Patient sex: M
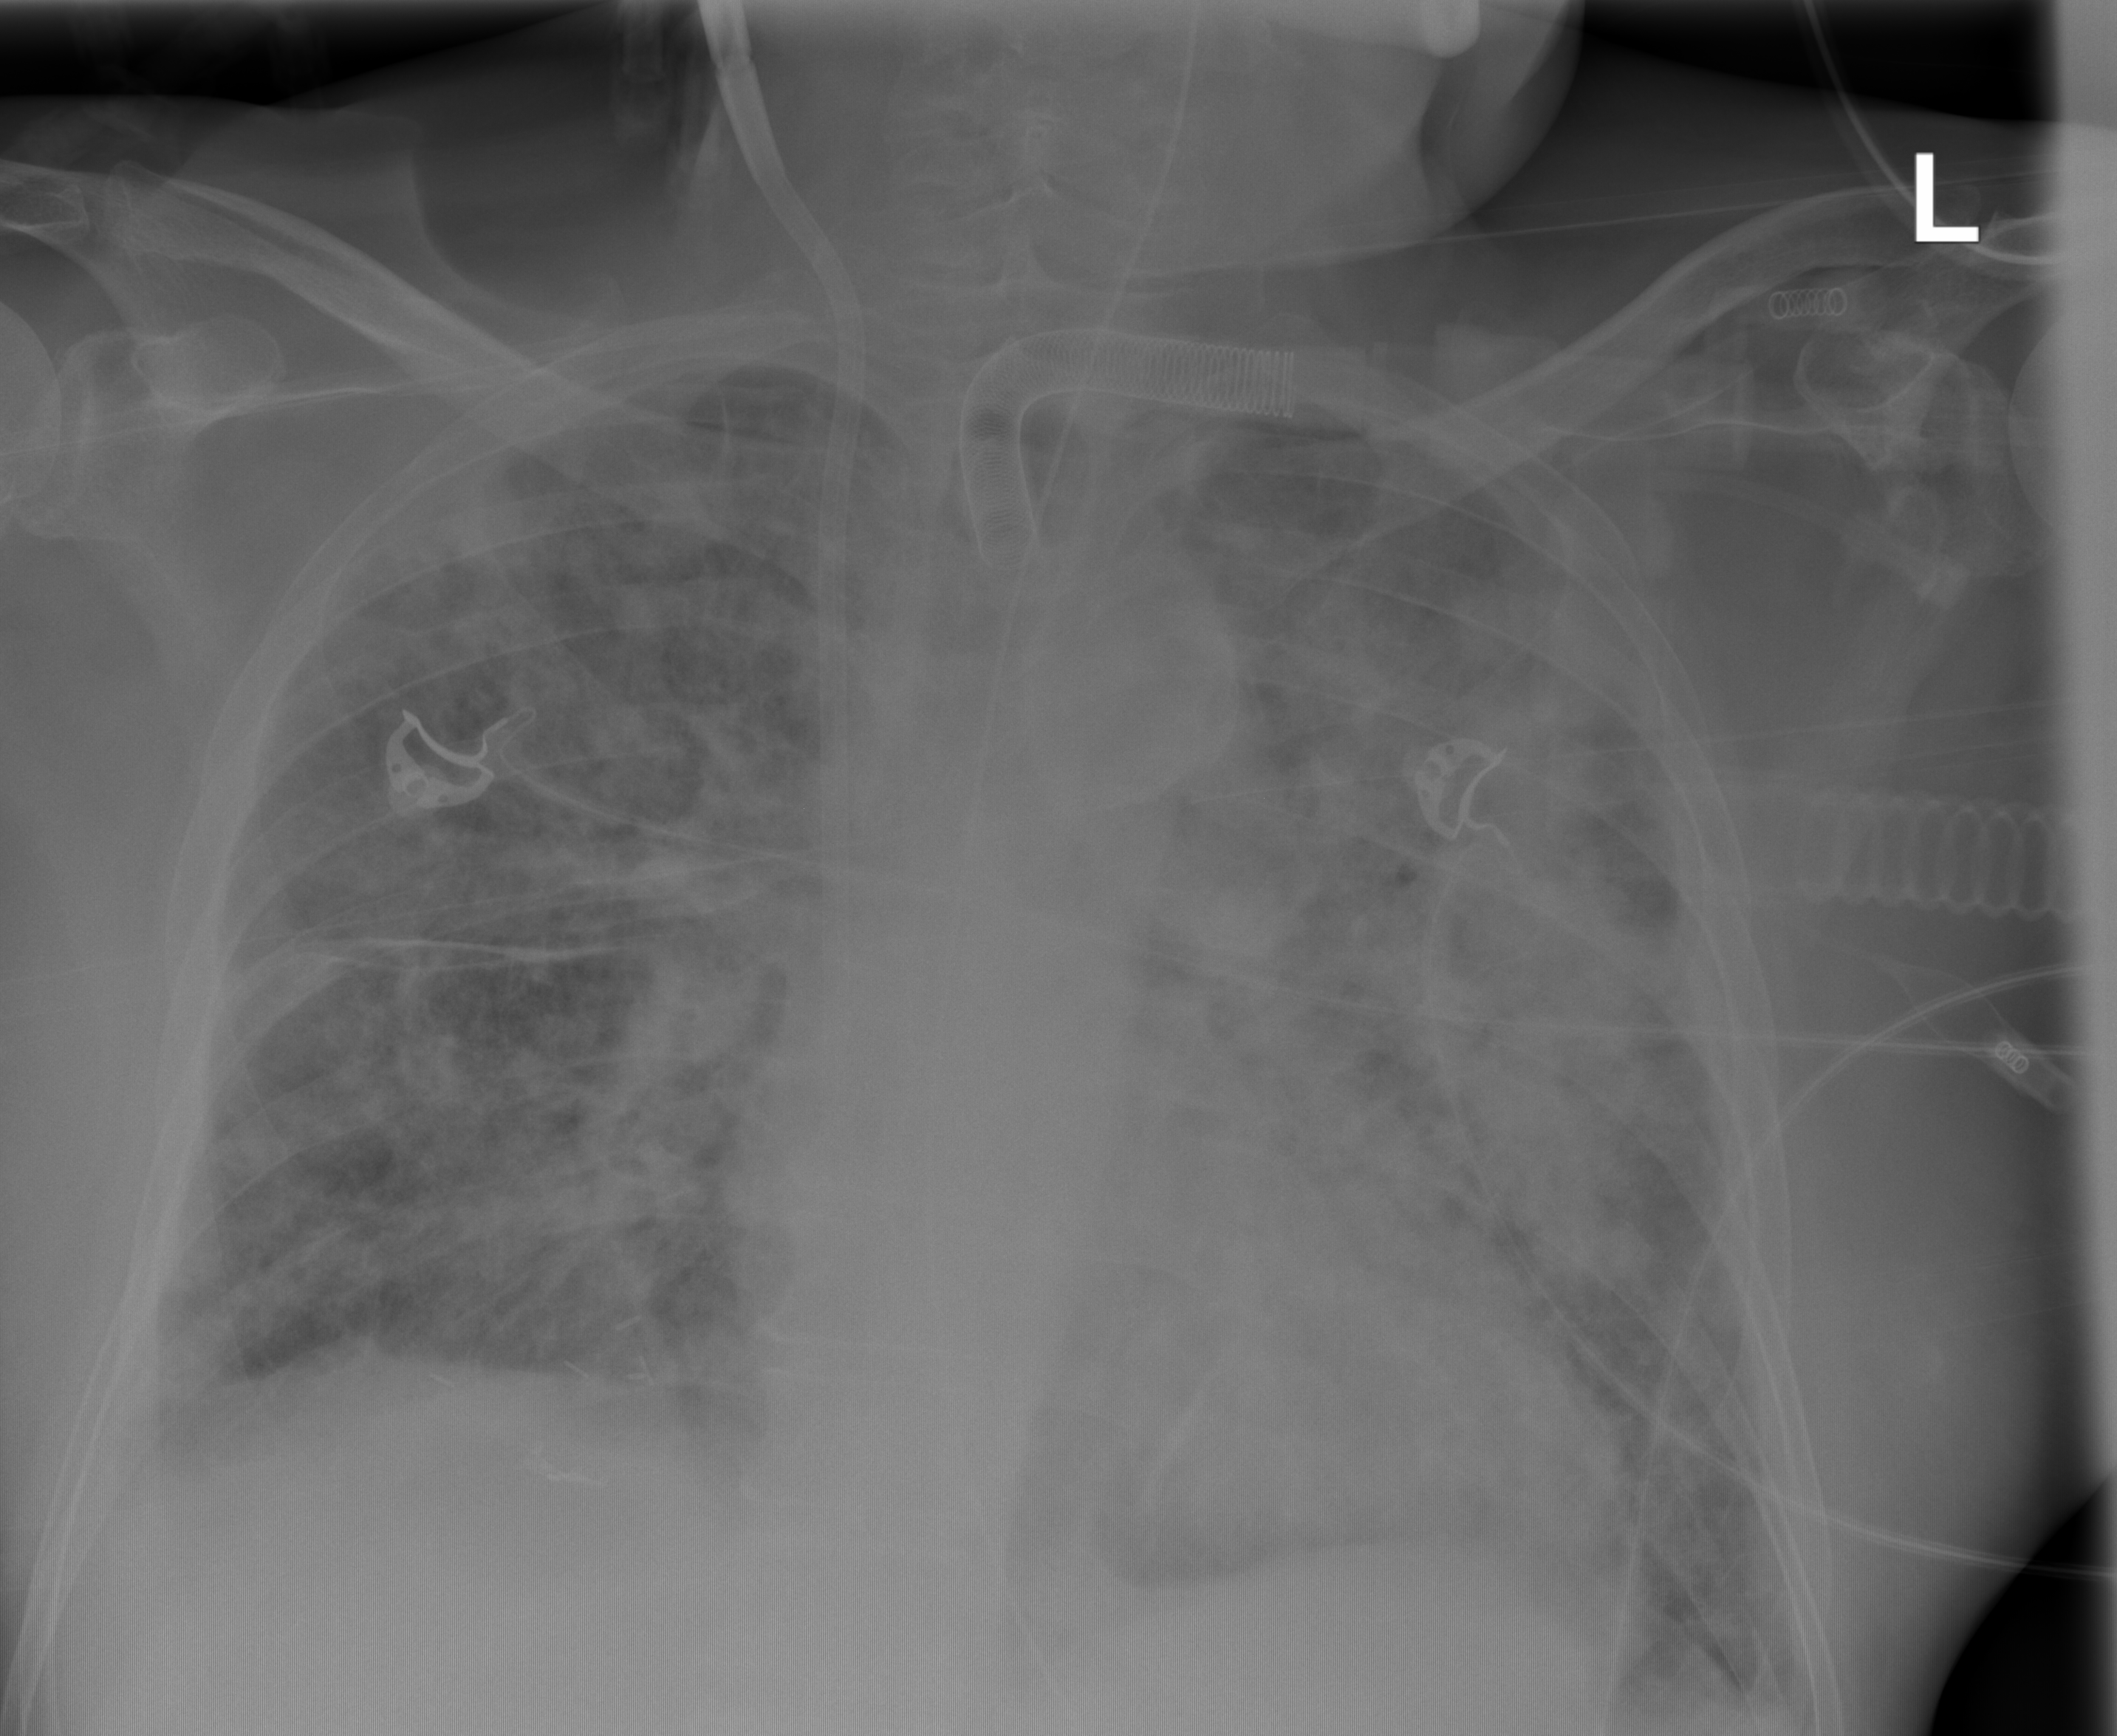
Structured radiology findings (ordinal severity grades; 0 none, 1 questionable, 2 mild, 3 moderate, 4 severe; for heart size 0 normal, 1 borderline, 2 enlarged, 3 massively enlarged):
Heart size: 0
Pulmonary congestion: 0
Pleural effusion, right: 2
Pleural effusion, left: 2
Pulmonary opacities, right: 3
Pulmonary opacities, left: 4
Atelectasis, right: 2
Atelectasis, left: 2